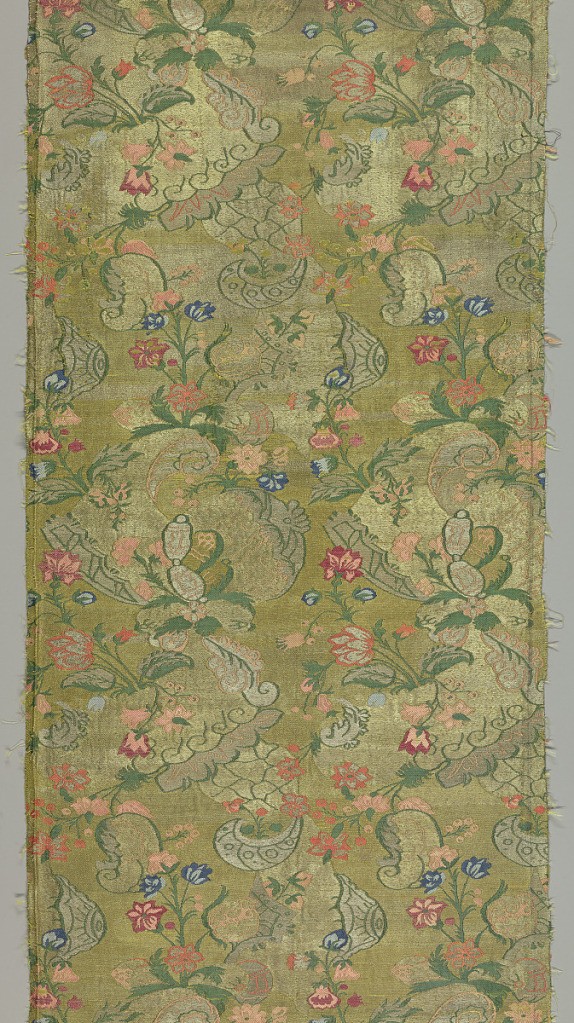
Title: Textile
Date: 18th century
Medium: silk, metal-wrapped silk thread Technique: compound satin with supplementary weft
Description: Large pomegranates and baroque scrolls are decorated with colorful small blossoms in shades of blue, rose, pink and green.